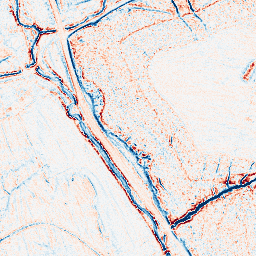
Category: edge_preserving
Decomposition family: anisotropic_diffusion
Decomposition parameters: iterations: 20
kappa: 50
gamma: 0.05
Upsampling method: edge_directed
Upsampling parameters: scale: 4
Upsampling scale: 4